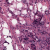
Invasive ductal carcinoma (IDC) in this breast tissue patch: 1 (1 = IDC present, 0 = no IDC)